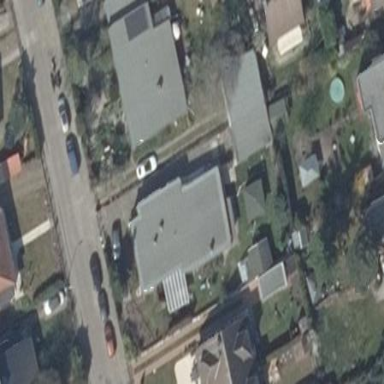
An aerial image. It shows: Detached building with skillion roof shape.